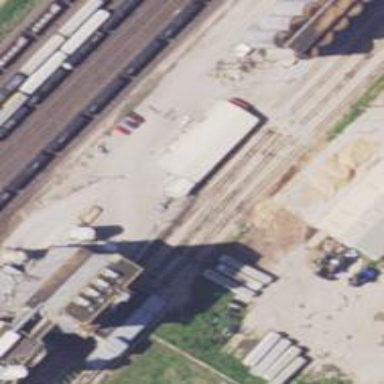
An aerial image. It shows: Railway siding with rails.